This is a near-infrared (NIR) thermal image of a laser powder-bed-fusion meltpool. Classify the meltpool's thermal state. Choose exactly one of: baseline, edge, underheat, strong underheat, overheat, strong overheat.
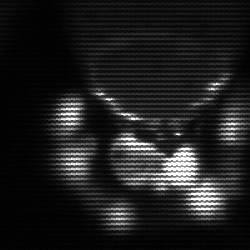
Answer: edge